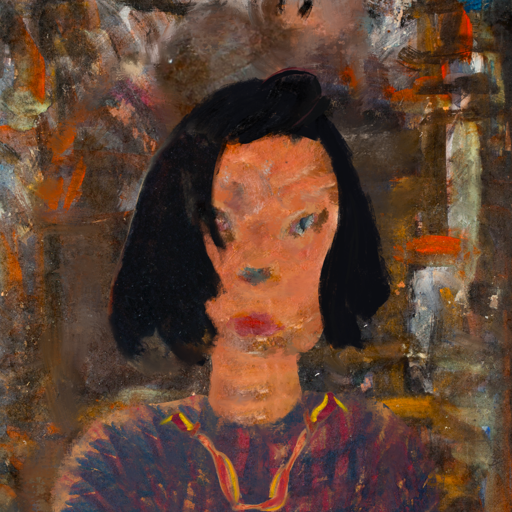
Background: GypsyQueen, Head And Neck Front: Boggyland, Face Front: Boggyland, Bust: In_The_Sun, Hair Front: Mosgoul, Head Accessory: Blank, Second Necklace: Gypsy_Mother_1, Necklace: Blank, Baby: Blank